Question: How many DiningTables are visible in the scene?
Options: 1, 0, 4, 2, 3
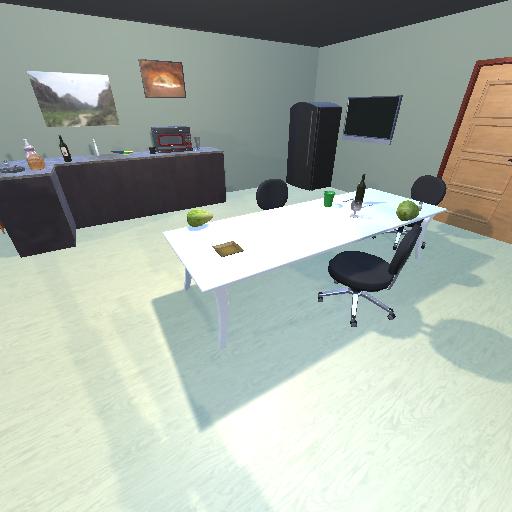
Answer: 1